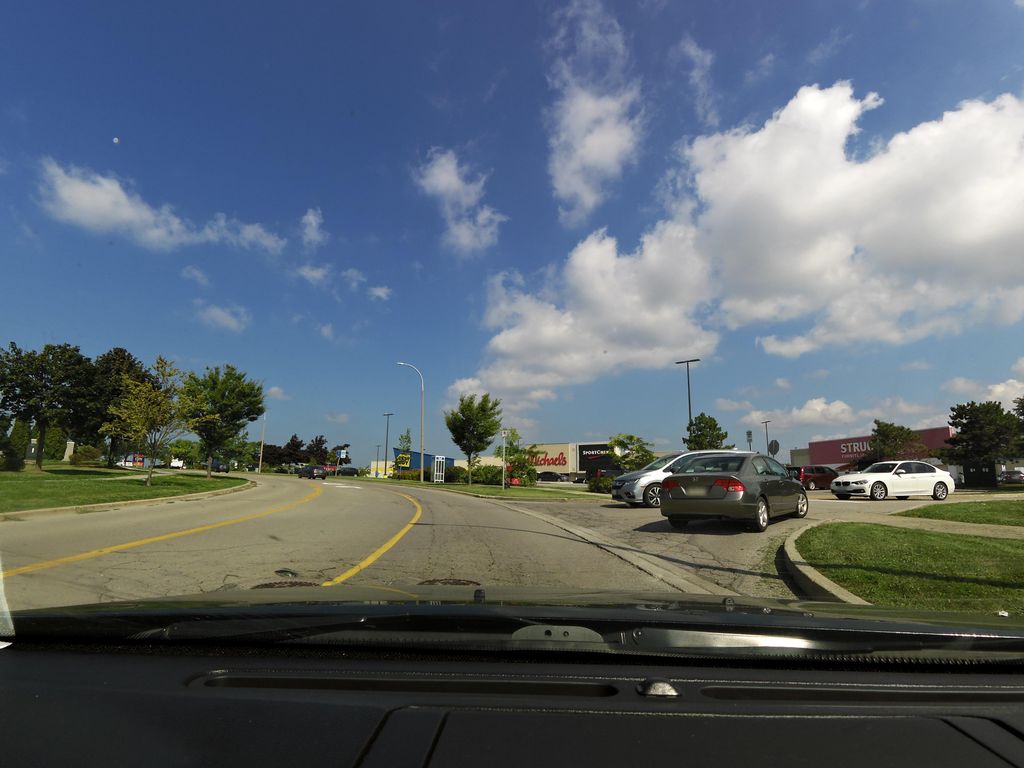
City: hamilton